Question: I had configured cucumber + protractor, and I firstly was splitting stepDefinitions into different files like this:

When I created new features files, and started running, cucumber/protractor did not recognized these new steps I was adding to the other files. So I decided to move all the new steps into the same file.
But when I run, although they are well written (checked and compared thousands of times) I getting this error:
'''
[launcher] Error: /Users/brunosoko/Documents/Dev/Personal/test2/features/step_definitions/homepage/homepage.js:30
this.When(/^I select an image
or video$/, function (done) {
^
SyntaxError: Invalid regular expression: missing /
at exports.runInThisContext (vm.js:73:16)
at Module._compile (module.js:443:25)
at Object.Module._extensions..js (module.js:478:10)
at Module.load (module.js:355:32)
at Function.Module._load (module.js:310:12)
at Module.require (module.js:365:17)
at require (module.js:384:17)
at /Users/brunosoko/Documents/Dev/Personal/test2/node_modules/cucumber/lib/cucumber/cli/support_code_loader.js:63:29
at Array.forEach (native)
at Object.wrapper (/Users/brunosoko/Documents/Dev/Personal/olapic-test2/node_modules/cucumber/lib/cucumber/cli/support_code_loader.js:62:15)
'''
I've the following versions running of protractor and cucumber:
'''
"devDependencies": {
"chai": "*",
"chai-as-promised": "^5.1.0",
"cucumber": "~0.6.0",
"protractor": "1.4.0",
"protractor-cucumber-junit": "latest",
"protractor-html-screenshot-reporter": "^0.0.21",
"selenium-webdriver": "2.47.0" },
'''
These are my stepDefinition:
'''
'''
/*Given*/
this.Given(/^I am at the homepage$/, function (done) {
browser.get('').then(function(){
CarouselPage.clickOutSidePopUp();
done();
});
});
this.Given(/^I can see that images and videos are present on the widget$/
, function (done) {
expect(CarouselPage.checkMediaSource()).to.eventually.be.true;
done();
});
this.When(/^I select an image
or video$/, function (done) {
CarouselPage.getMedia(1).click();
done();
});
/*Then*/
this.Then(/^I see that Carousel Widget is correctly displayed$/, function(done){
expect(CarouselPage.carouselContainer.isPresent()).to.eventually.be.true;
done();
});
this.Then(/^I see the viewer modal
$/, function(done){
expect(ViewerModal.viewerContainer.isPresent()).to.eventually.be.true;
done();
});
this.Then(/^I see the Gallery widget
$/, function(done){
expect(CarouselPage.carouselContainer.isPresent()).to.eventually.be.true;
done();
}); '''
'''
So, what am I doing wrong? Do I need to clear some cache? is this a bug with the versions I am using?
Thanks!
What also called my attention is that if I even comment the whole step, I see this on the console
'''
./node_modules/protractor/bin/protractor conf.js
util.puts: Use console.log instead
Starting selenium standalone server...
util.puts: Use console.log instead
Selenium standalone server started at http://192.168.0.101:58696/wd/hub
[launcher] Error: /Users/brunosoko/Documents/Dev/Personal/test2/features/step_definitions/homepage/stepsDefinitions.js:24
//this.When(/^I select an image
or video$/, function (done) {
^^^^^^
SyntaxError: Unexpected identifier
at exports.runInThisContext (vm.js:73:16)
at Module._compile (module.js:443:25)
at Object.Module._extensions..js (module.js:478:10)
at Module.load (module.js:355:32)
at Function.Module._load (module.js:310:12)
at Module.require (module.js:365:17)
at require (module.js:384:17)
at /Users/brunosoko/Documents/Dev/Personal/test2/node_modules/cucumber/lib/cucumber/cli/support_code_loader.js:63:29
at Array.forEach (native)
at Object.wrapper (/Users/brunosoko/Documents/Dev/Personal/test2/node_modules/cucumber/lib/cucumber/cli/support_code_loader.js:62:15)
'''
Here's my 'conf.js' file, in case you see I'm doing wrong something here as well
'''
exports.config = {
specs: [
'features/*.feature'
],
baseUrl: "http://www.page.com",
multiCapabilities: [
{
'browserName': 'chrome'
}
],
framework: 'cucumber',
//seleniumAddress: 'http://localhost:4444/wd/hub',
cucumberOpts: {
require: 'features/step_definitions/**/*.js',
format: 'pretty'
},
resultJsonOutputFile: 'report.json',
onPrepare: function () {
browser.driver.manage().window().maximize();
browser.ignoreSynchronization = true;
browser.manage().timeouts().implicitlyWait(20000);
browser.getCapabilities().then(function (cap) {
browserName = cap.caps_.browserName;
});
}
};
'''
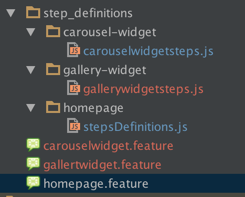
Answer: That first character after 'image' is a <URL>. Delete that and node will be able to parse the regular expression.